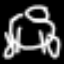
Label: frog